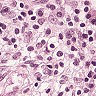
Metastatic tissue present: yes